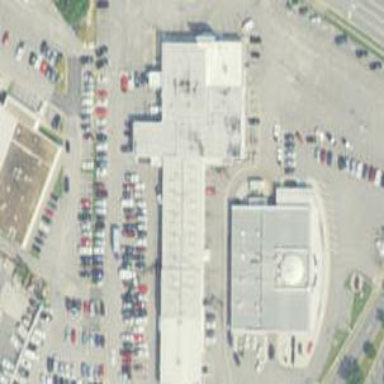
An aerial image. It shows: Commercial building.